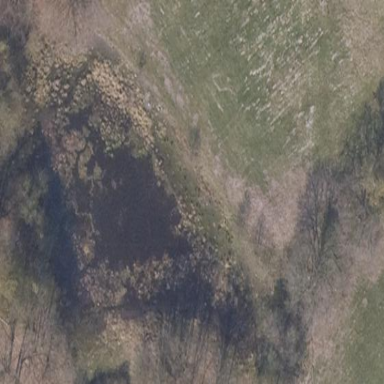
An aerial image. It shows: Wetland area dominated by reedbeds.